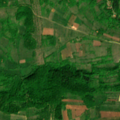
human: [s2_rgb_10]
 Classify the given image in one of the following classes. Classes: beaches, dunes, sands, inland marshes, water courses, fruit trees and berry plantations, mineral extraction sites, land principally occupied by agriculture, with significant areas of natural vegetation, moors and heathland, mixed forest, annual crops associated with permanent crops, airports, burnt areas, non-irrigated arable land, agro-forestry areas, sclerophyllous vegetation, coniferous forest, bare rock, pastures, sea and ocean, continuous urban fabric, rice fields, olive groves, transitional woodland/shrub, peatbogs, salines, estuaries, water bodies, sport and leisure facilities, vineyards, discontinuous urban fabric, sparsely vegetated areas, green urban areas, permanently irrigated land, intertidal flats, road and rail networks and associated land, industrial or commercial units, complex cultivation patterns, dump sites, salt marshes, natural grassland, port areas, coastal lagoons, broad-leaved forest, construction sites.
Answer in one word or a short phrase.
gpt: complex cultivation patterns, land principally occupied by agriculture, with significant areas of natural vegetation, broad-leaved forest